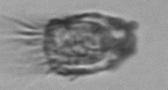
Label: Tintinnopsis